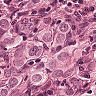
Metastatic tissue present: yes